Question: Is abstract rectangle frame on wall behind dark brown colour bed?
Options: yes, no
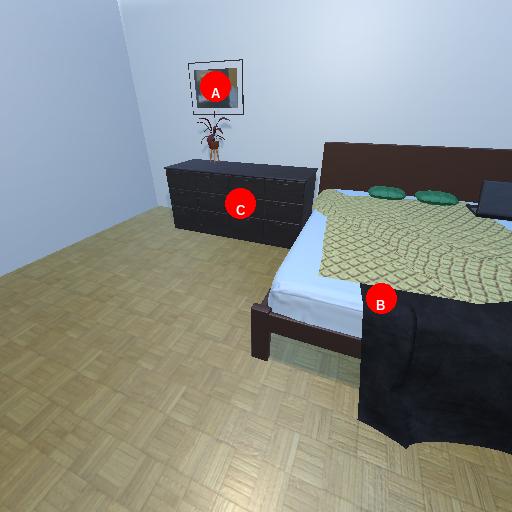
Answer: yes